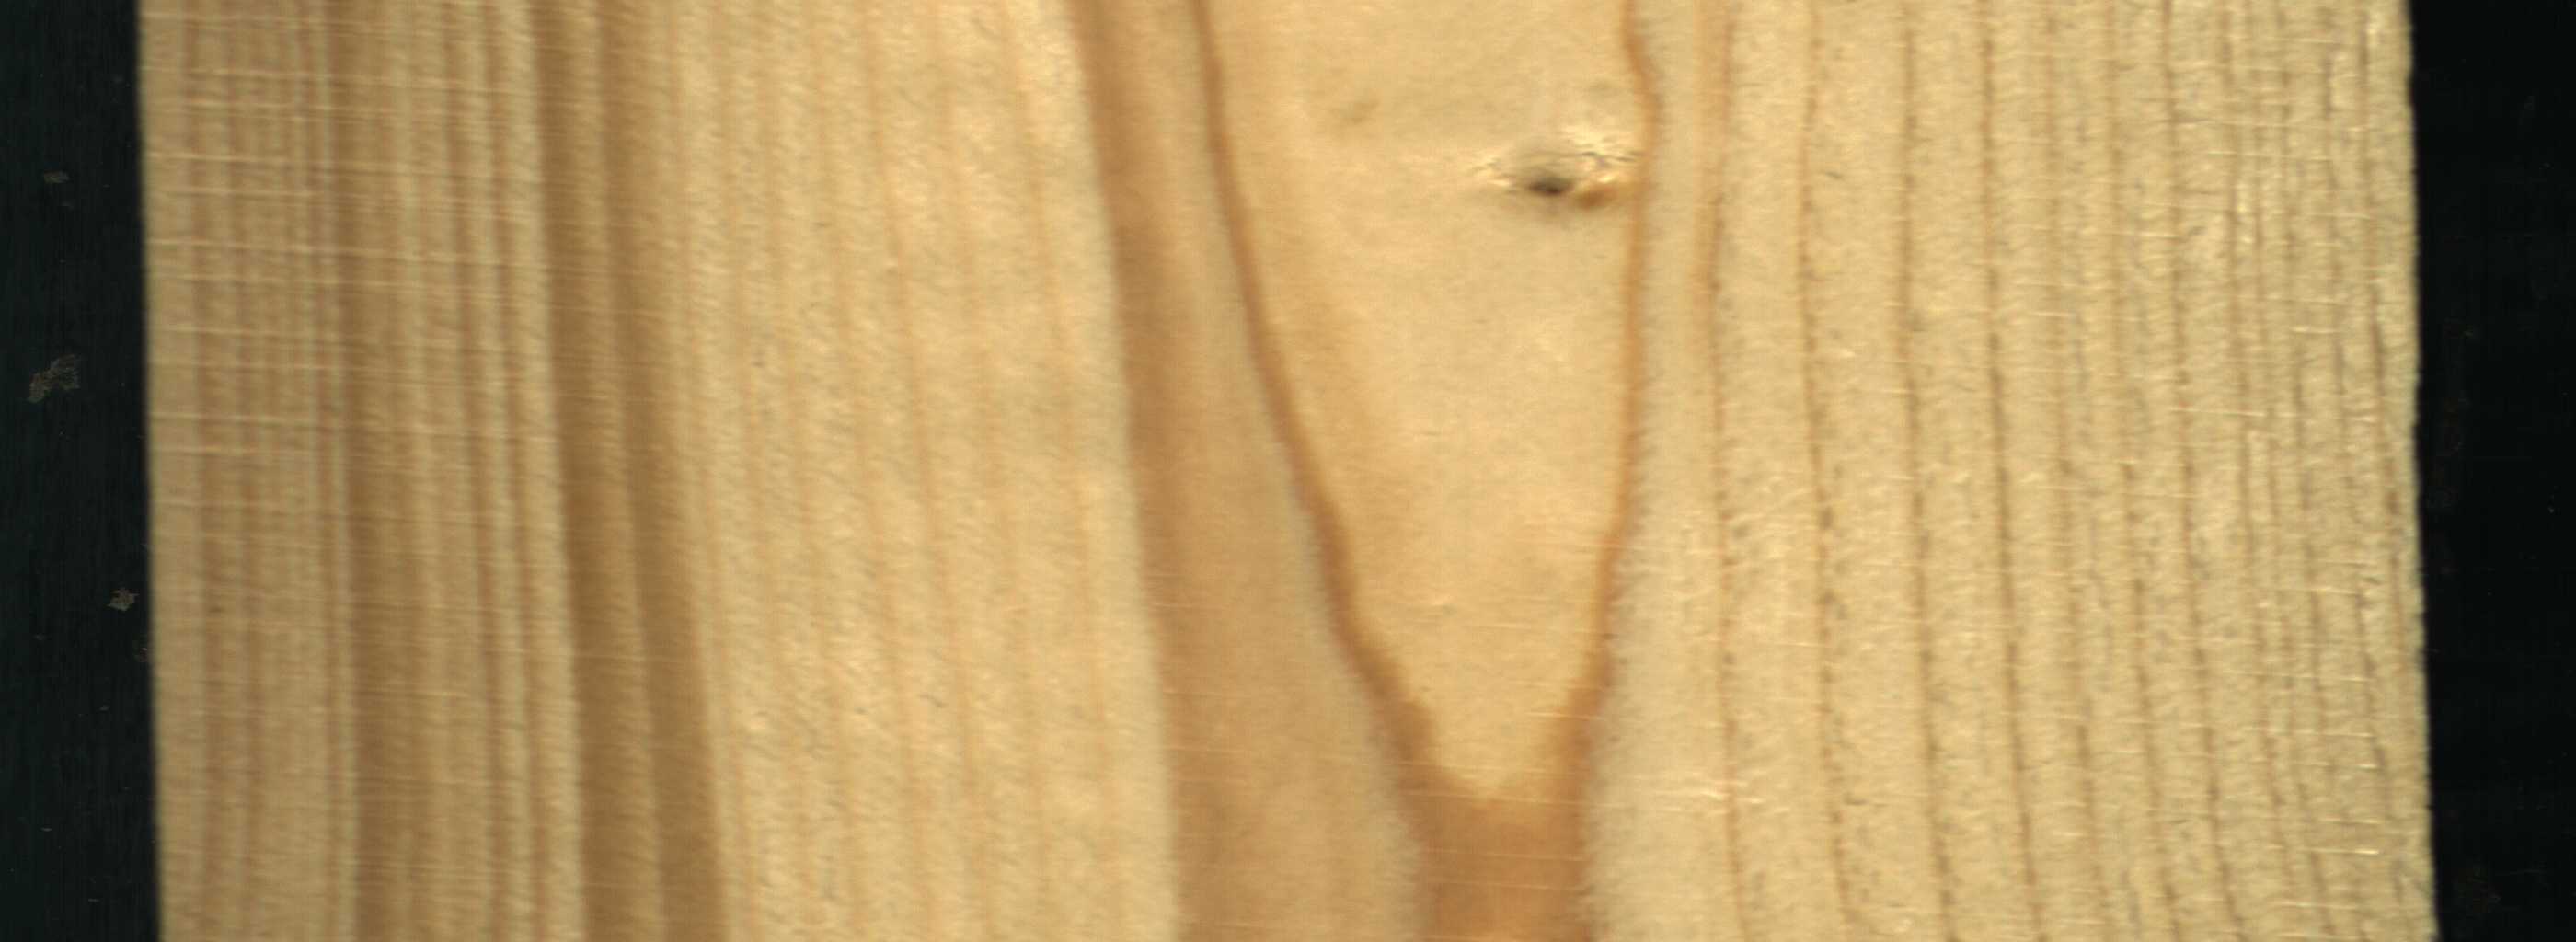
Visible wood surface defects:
Live_Knot